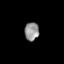
Tissue: prostate
Cell type: Myeloid cells
Senescence score: 0.7918
Nuclear area (px): 257
Mean DAPI intensity: 146.864